Question: I'm having trouble aligning my navigation to the right of the header. Searching on the web, I think the problem is because I'm aligned the items vertically to the center, and the float option isn't working with that.
Any clues?
See: <URL>
HTML:
'''
<header>
<div class="logowrapper" style="padding-left:1em;">
<div class="logo"></div>
</div>
<nav><a href="#">SOME LINK</a>
</nav>
</header>
'''
CSS:
'''
header {
background-color: #eaeaea;
height: 80px;
margin: 10px;
}
.logowrapper {
display: table-cell;
height: 80px;
vertical-align: middle;
text-align: center;
}
.logo {
display: inline-block;
background-image: url("http://placehold.it/250x40");
width: 250px;
height: 40px;
}
nav {
right: 0px;
display: table-cell;
vertical-align: middle;
}
nav a {
color: black;
text-decoration: none;
}
'''
Desired effect:

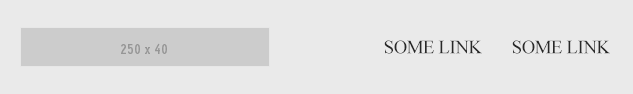
Answer: You need to give '<nav>'a width and change 'text-align:left;' to 'text-align:center;' or it will not center text:
'''
nav {
display: table-cell;
vertical-align: middle;
text-align: center;
width:400px;
}
'''
Result:

# JSFiddle